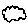
Label: cloud